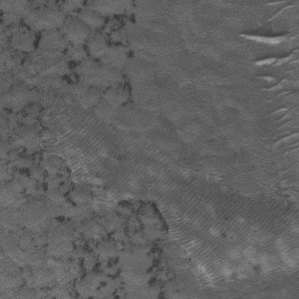
Label: frost